Aerial crown-view tile of a tropical tree (Barro Colorado Island, Panama), acquired 20250915:
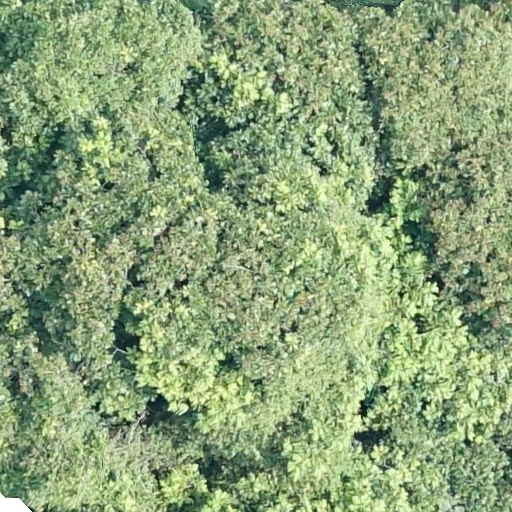
Species: Dipteryx oleifera
GBIF accepted scientific name: Dipteryx oleifera
Crown area: 588.591 m²